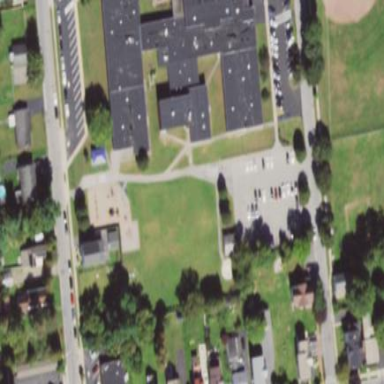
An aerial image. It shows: School.